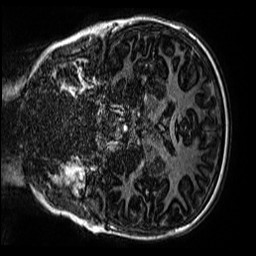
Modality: MP2RAGE
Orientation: coronal
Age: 11
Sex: male
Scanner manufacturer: siemens
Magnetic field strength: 3 T
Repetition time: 4 s
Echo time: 0.00299 s